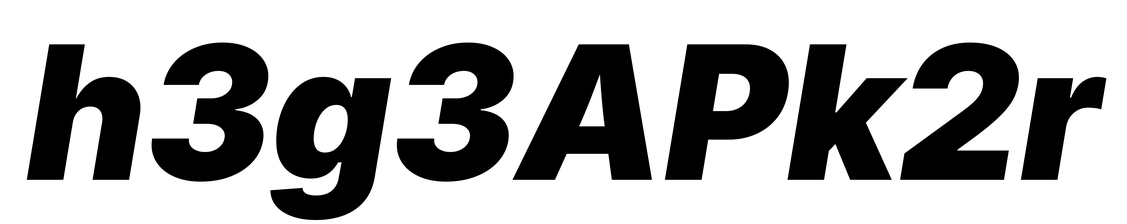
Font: Inter-Italic_Black_Italic